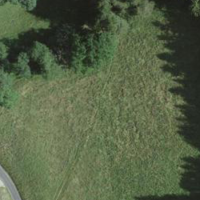
EUNIS habitat code: 44
Species observed at this site:
Filipendula ulmaria